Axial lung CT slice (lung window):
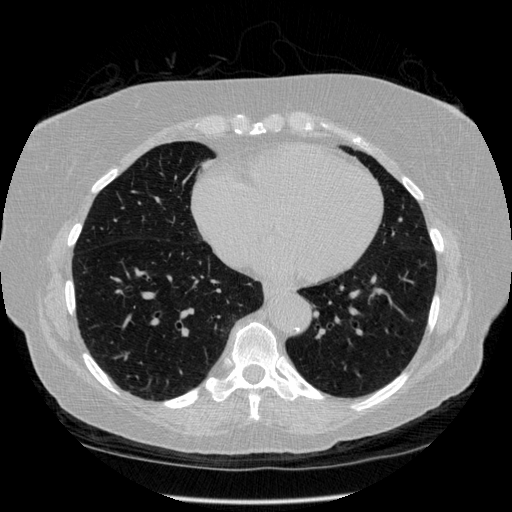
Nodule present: no